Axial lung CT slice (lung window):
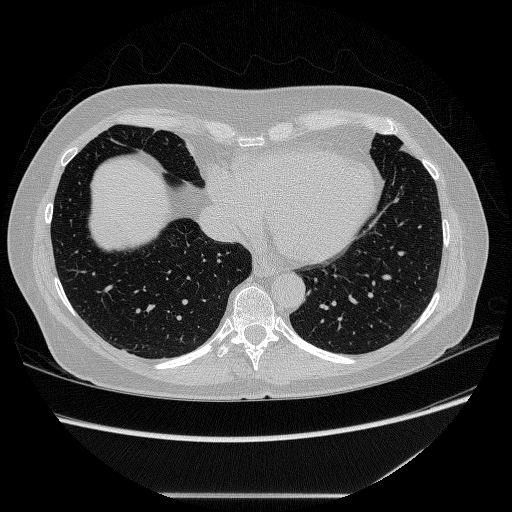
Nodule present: no